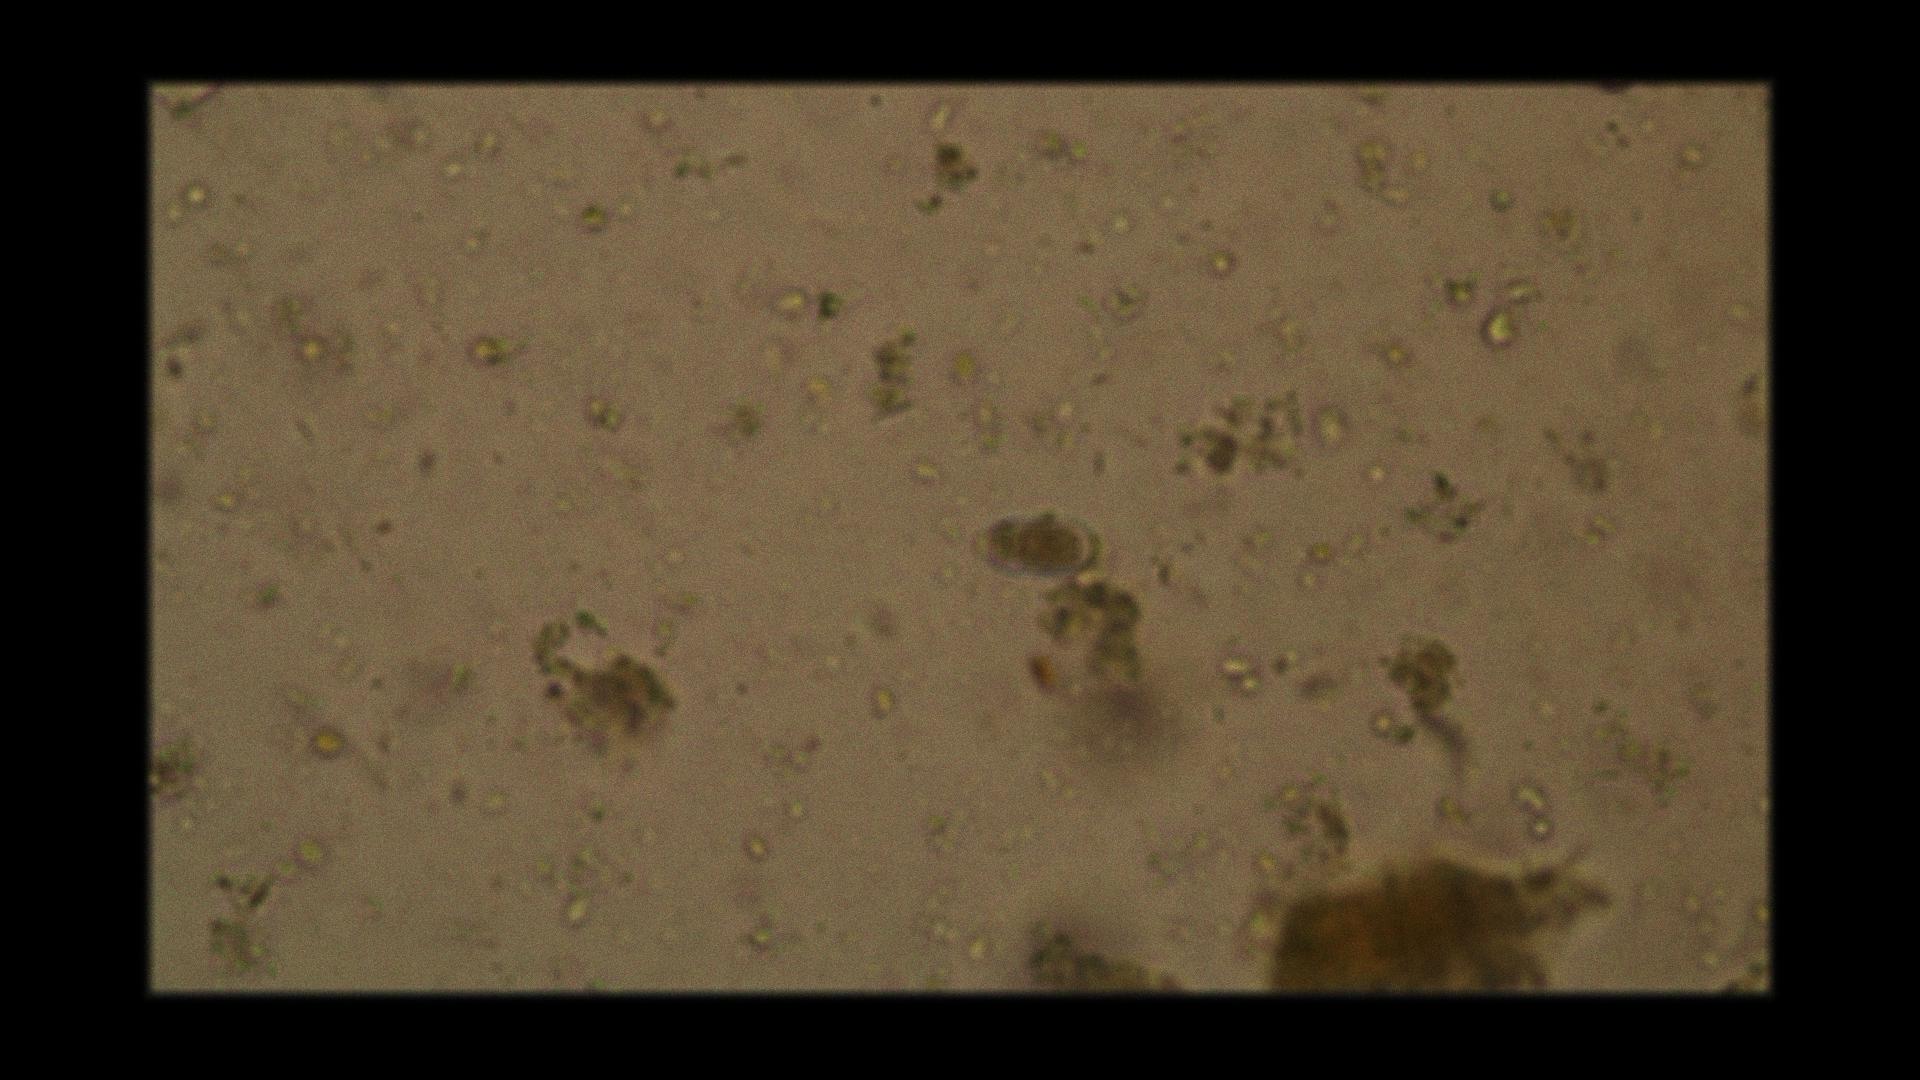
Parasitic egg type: Capillaria philippinensis